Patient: sex M, age 81
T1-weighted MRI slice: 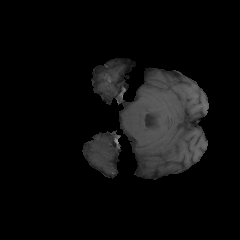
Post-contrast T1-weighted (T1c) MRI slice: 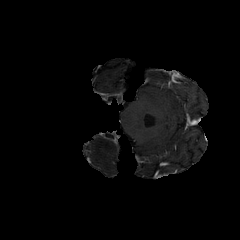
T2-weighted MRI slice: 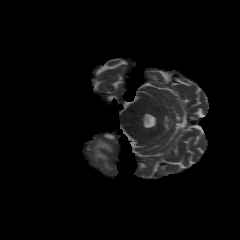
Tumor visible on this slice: yes
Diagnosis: Glioblastoma, IDH-wildtype
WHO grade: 4